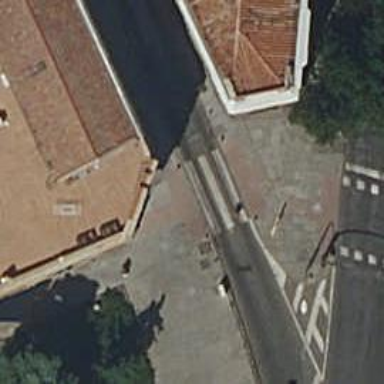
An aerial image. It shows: Uncontrolled crossing on the road.